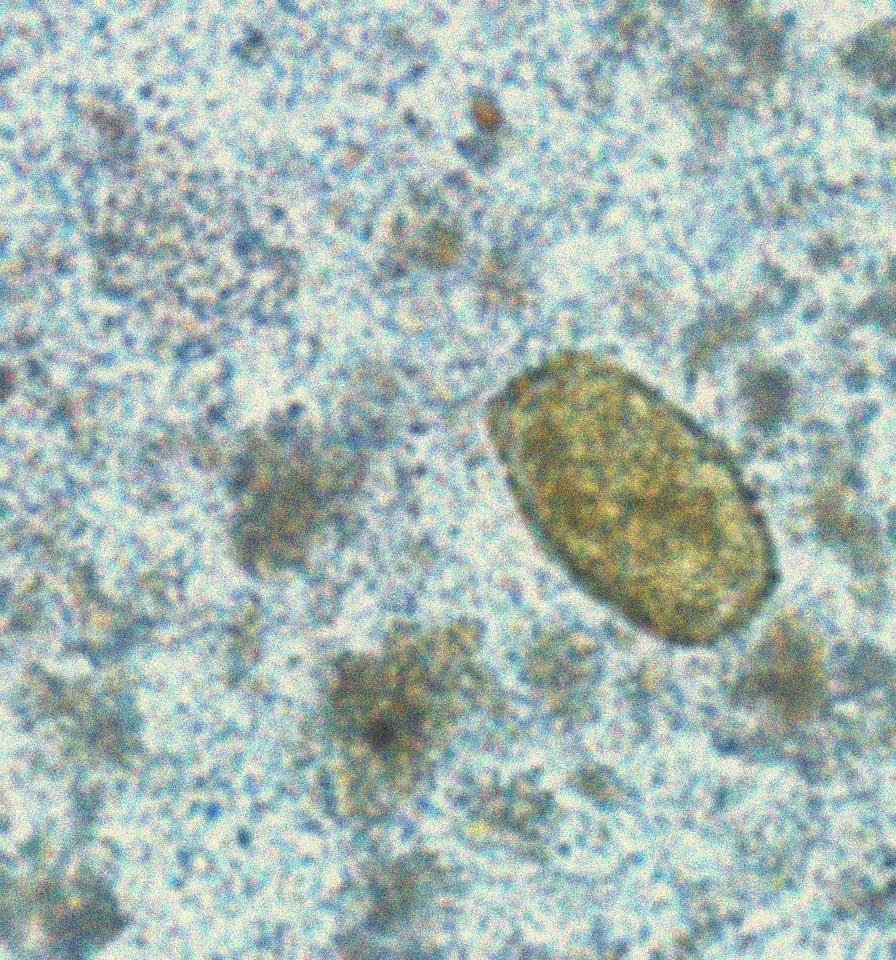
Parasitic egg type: Paragonimus spp